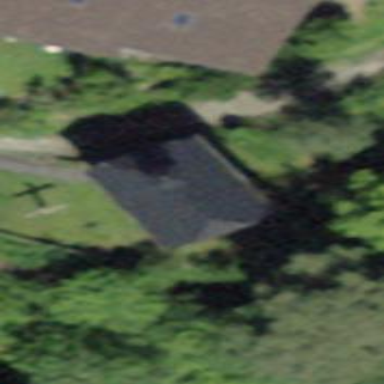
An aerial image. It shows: Building that serves as place of worship.